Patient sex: M
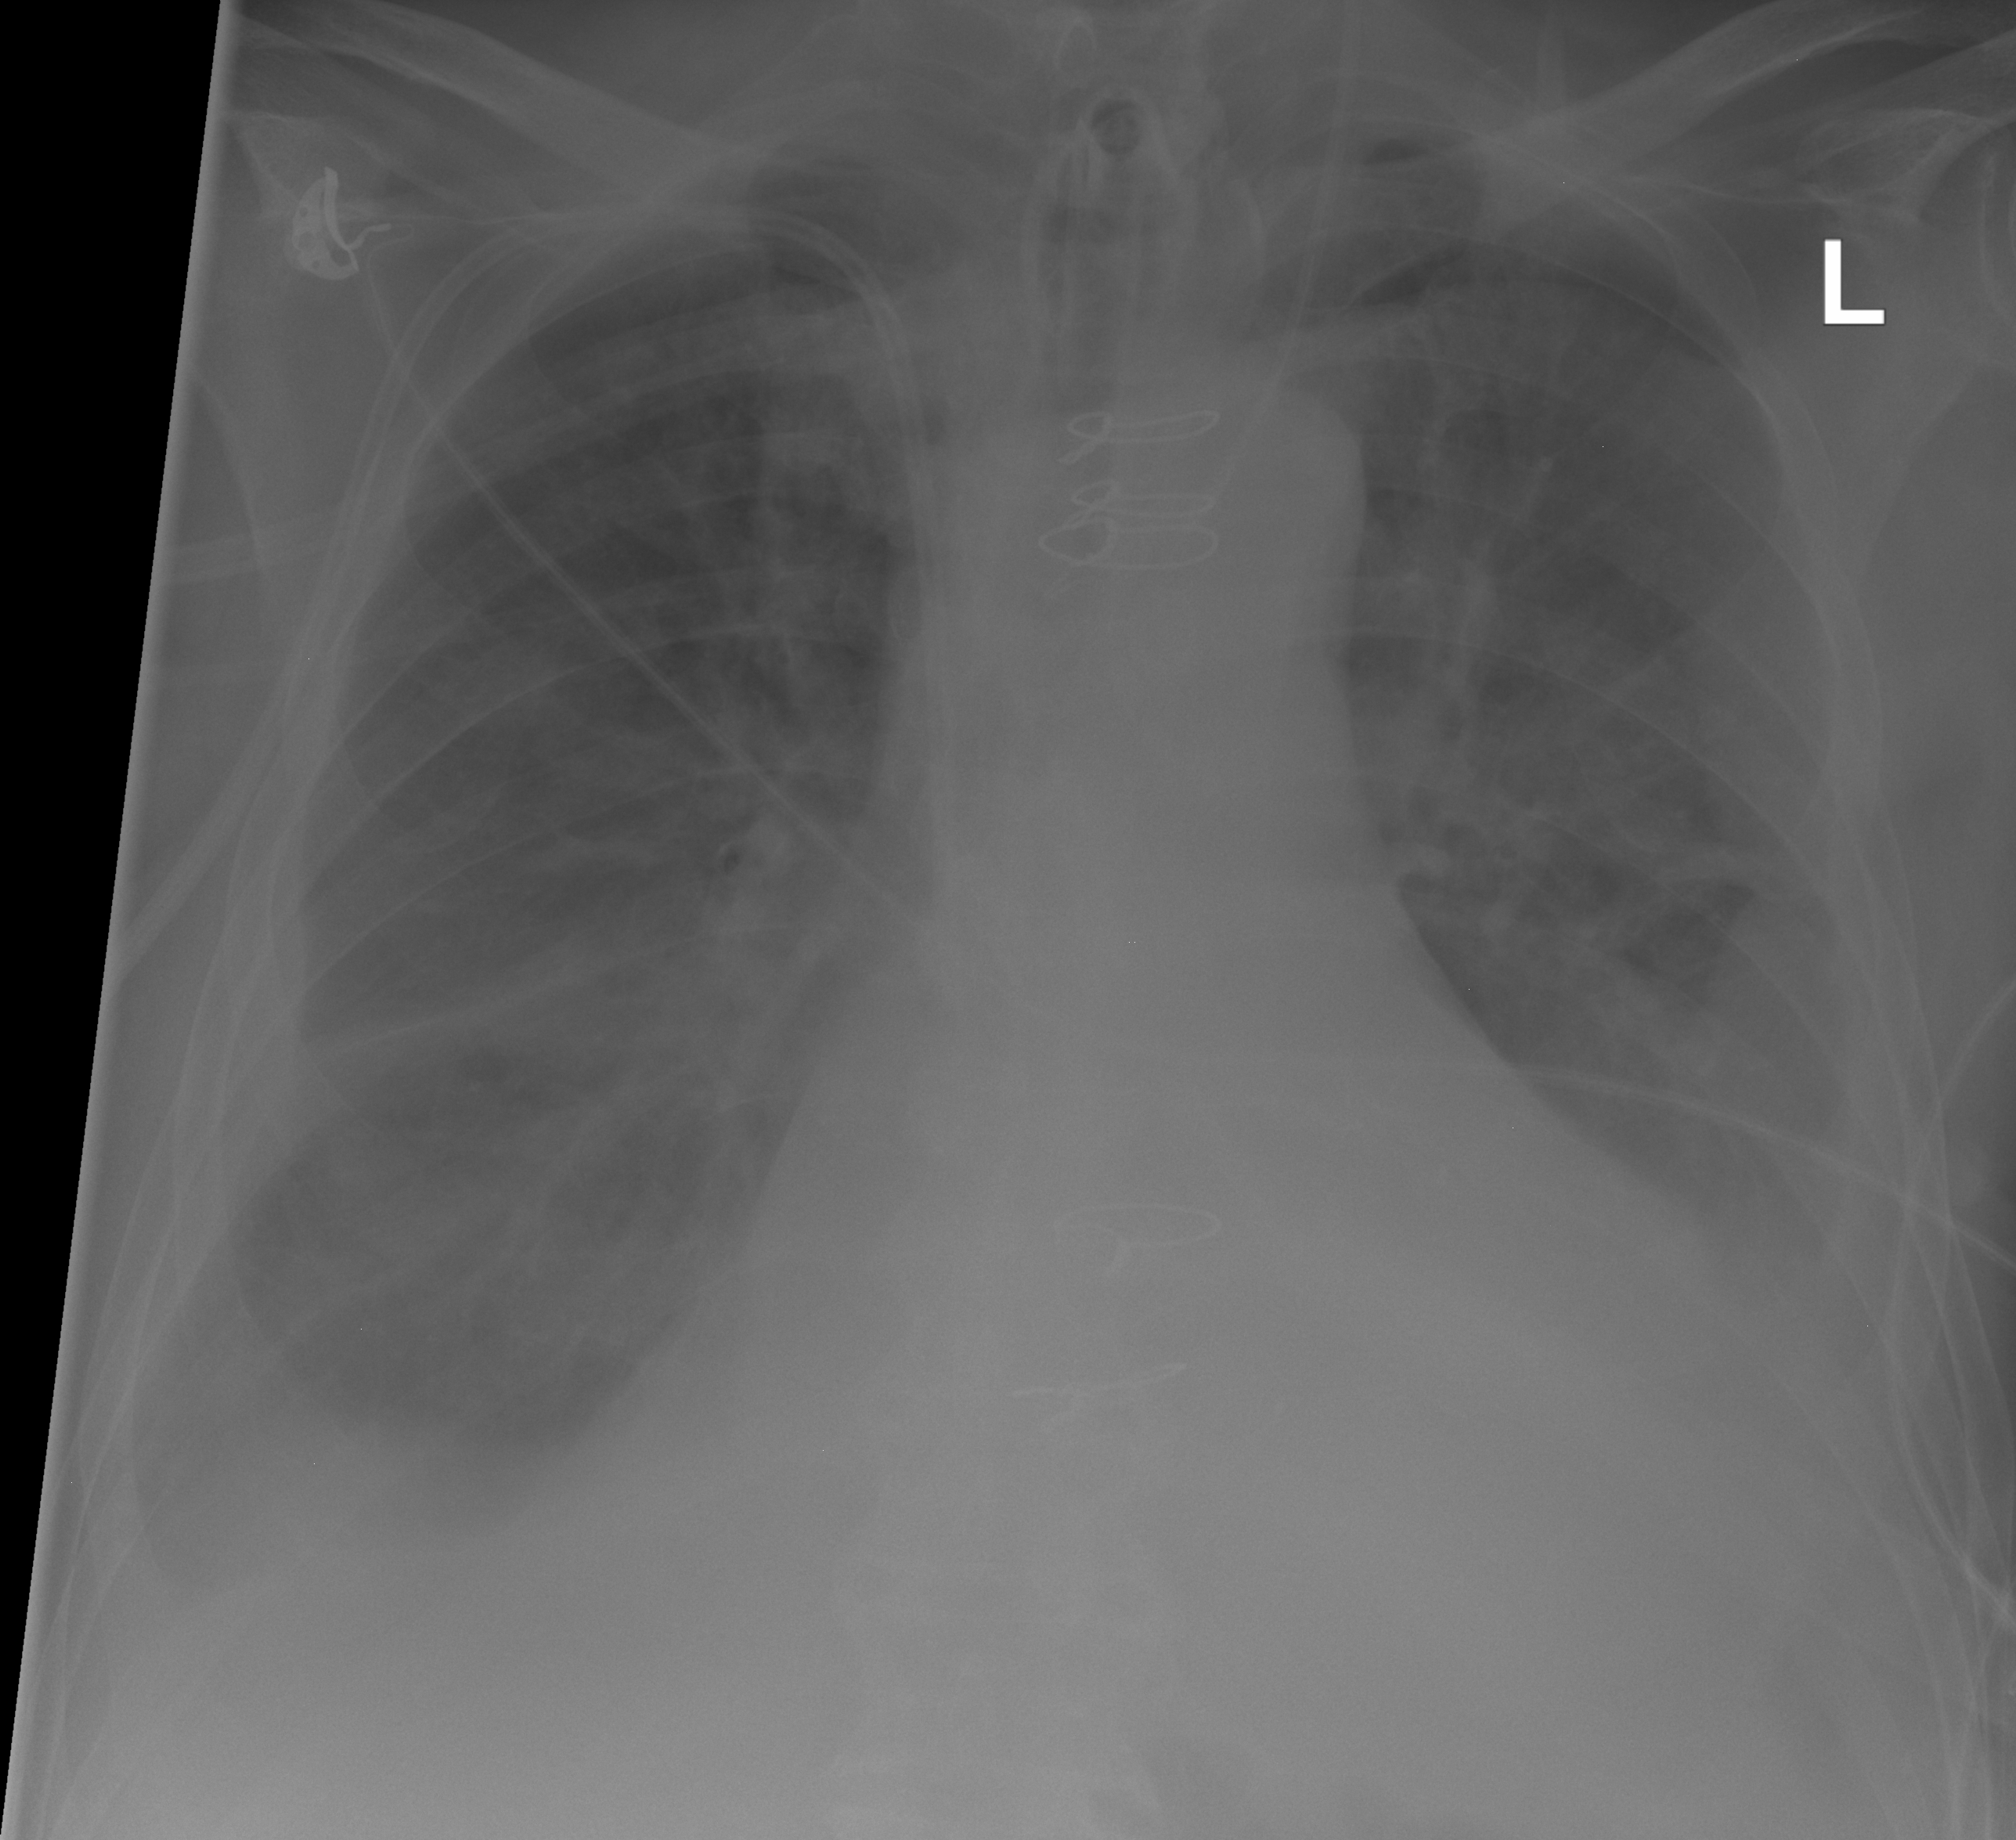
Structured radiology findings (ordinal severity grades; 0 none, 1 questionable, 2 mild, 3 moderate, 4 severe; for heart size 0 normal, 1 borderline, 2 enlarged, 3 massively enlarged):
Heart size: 2
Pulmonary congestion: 2
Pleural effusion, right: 2
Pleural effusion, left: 2
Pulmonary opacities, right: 2
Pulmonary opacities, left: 1
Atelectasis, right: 2
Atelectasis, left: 2